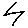
Label: zigzag